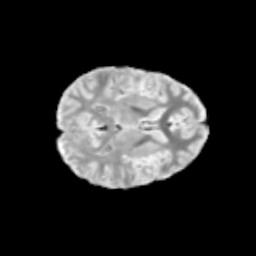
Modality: T2w
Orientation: axial
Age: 12
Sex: male
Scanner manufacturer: siemens
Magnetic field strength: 3 T
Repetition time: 3.8 s
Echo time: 0.07 s